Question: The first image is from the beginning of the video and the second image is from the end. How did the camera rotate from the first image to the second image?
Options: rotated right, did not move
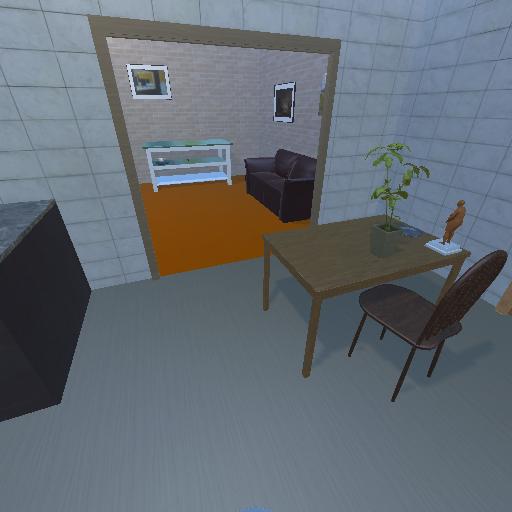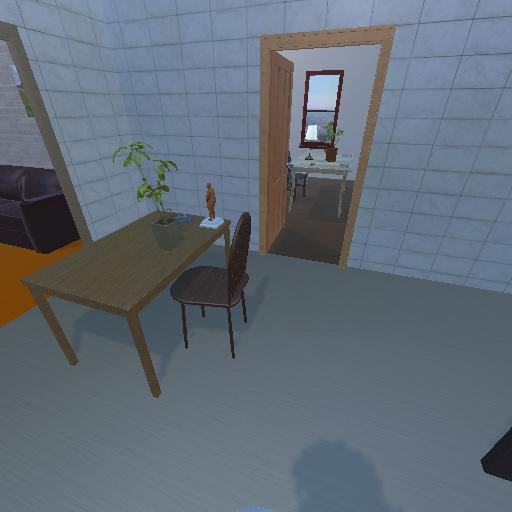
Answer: rotated right